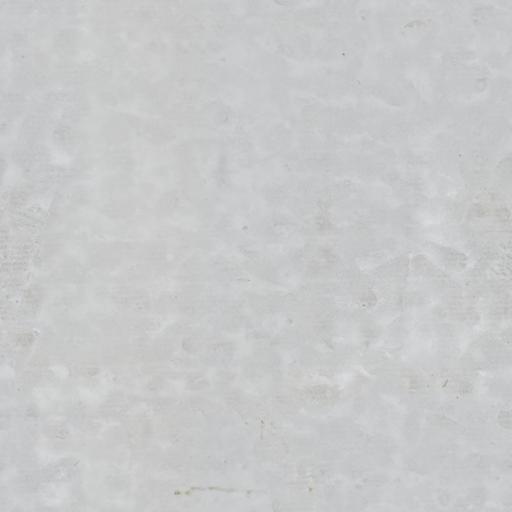
Tags: cold flat ice snow steps stomped winter